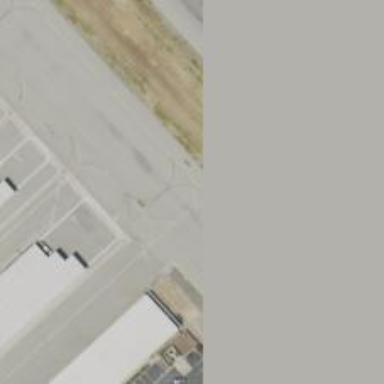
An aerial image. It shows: View of taxiway at the airport.